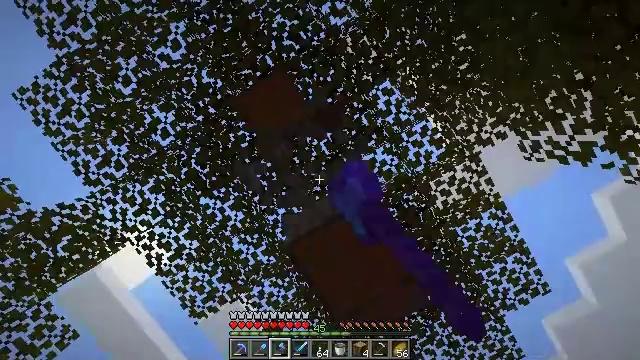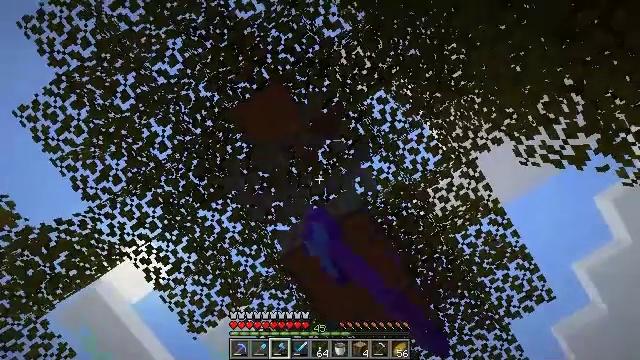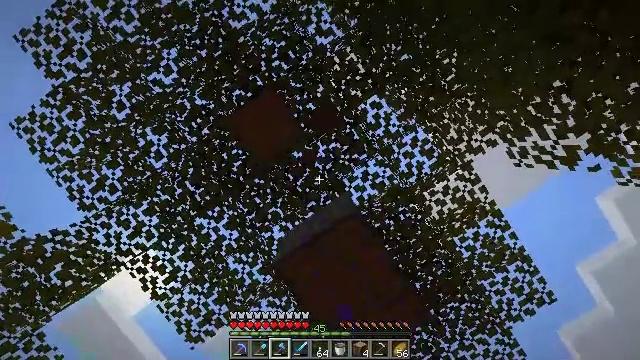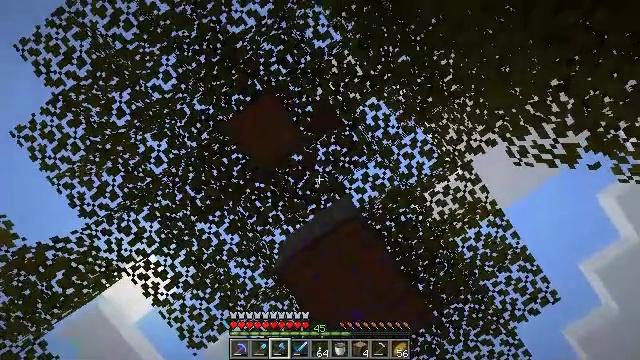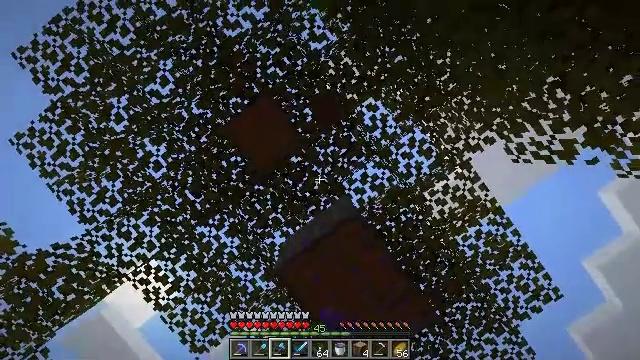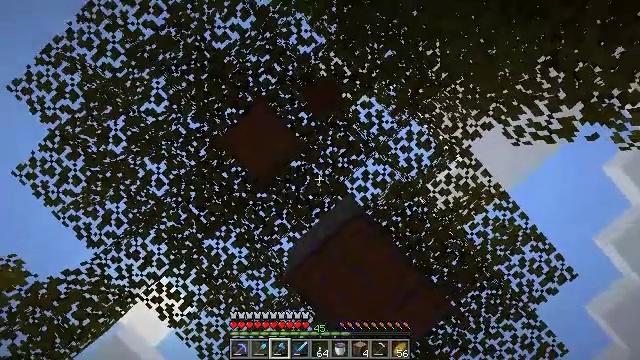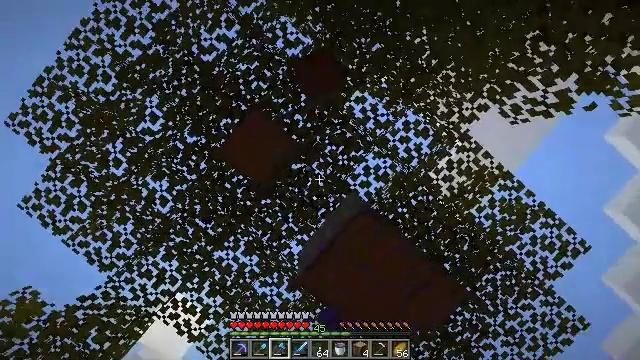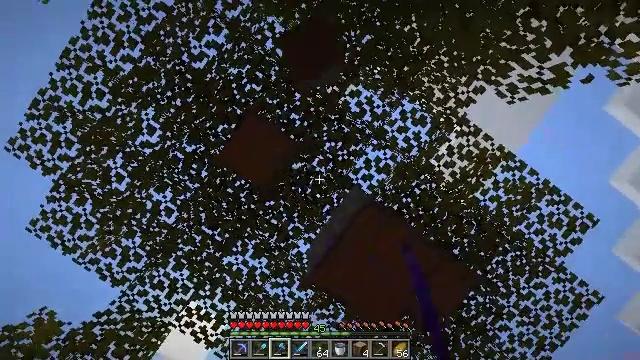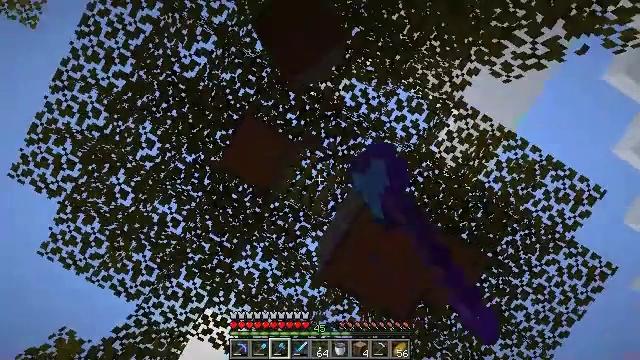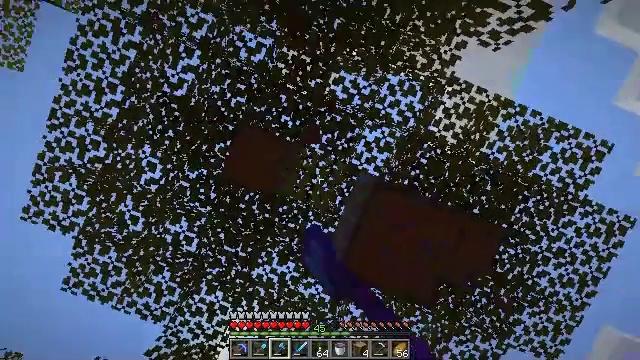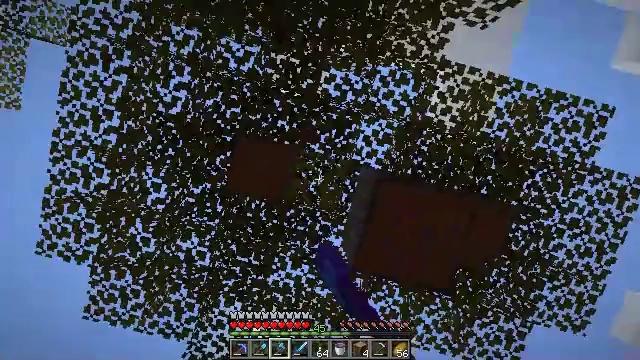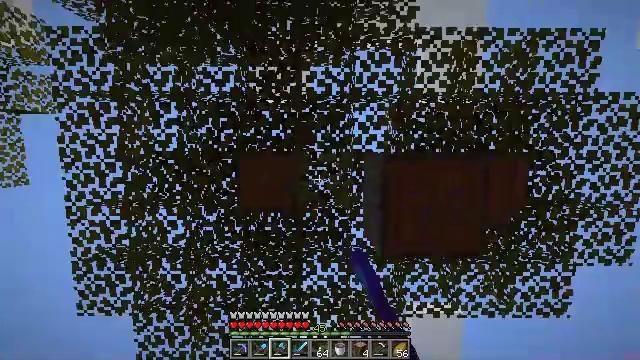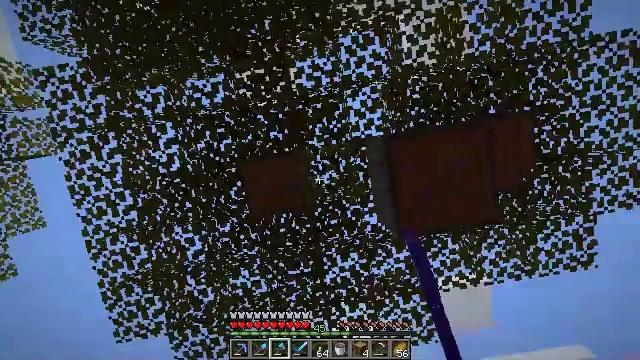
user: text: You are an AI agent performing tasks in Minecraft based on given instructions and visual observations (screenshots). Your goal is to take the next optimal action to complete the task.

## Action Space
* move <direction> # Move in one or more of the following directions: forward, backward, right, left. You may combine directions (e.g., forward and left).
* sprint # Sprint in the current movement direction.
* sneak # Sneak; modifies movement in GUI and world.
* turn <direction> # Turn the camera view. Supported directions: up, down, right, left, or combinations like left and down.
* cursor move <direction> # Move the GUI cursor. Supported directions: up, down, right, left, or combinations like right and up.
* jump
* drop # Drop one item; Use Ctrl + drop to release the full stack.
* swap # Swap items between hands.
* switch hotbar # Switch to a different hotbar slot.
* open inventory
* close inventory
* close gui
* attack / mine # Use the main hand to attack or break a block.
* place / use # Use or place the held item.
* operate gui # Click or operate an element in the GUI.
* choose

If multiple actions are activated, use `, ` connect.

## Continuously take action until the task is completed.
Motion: motion action
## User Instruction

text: Break the acacia leaves to collect them.
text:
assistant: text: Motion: turn left and up, attack / mine
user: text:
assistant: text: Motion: turn left and up, attack / mine
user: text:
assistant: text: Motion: turn left, attack / mine
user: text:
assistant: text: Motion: turn left, attack / mine
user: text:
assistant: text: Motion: turn left, attack / mine
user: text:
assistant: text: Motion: turn left, attack / mine
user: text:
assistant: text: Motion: turn left, attack / mine
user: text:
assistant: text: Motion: turn left, attack / mine
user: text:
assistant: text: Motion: turn left, attack / mine
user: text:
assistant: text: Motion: turn left, attack / mine
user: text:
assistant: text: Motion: turn left, attack / mine
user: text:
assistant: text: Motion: turn left and down, attack / mine
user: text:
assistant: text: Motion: attack / mine